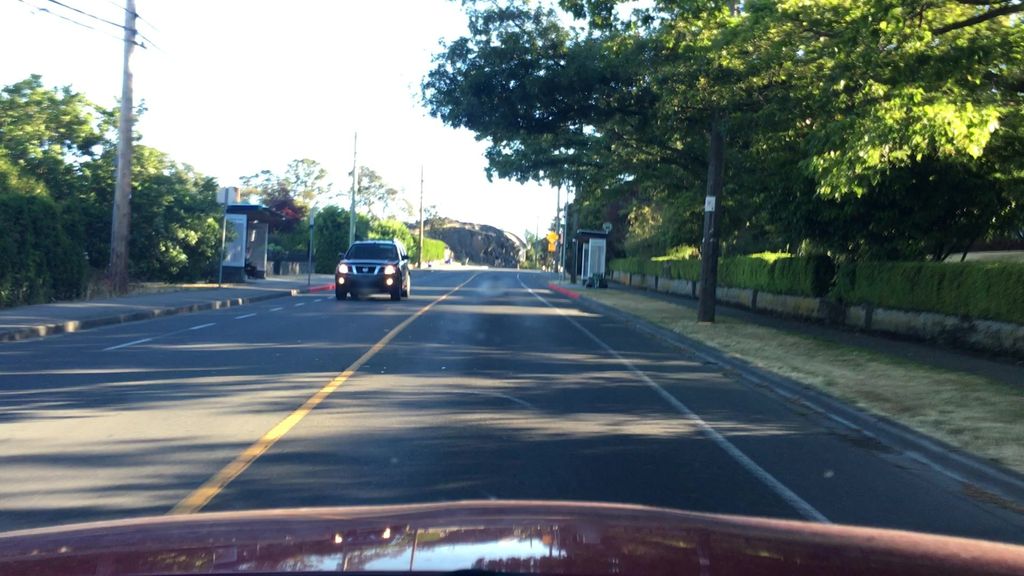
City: victoria